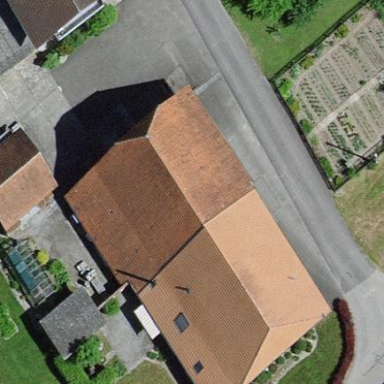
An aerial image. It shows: Farm building.